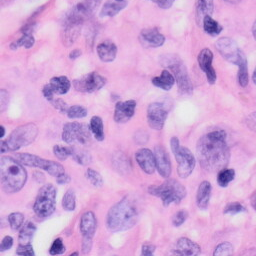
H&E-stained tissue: Skin